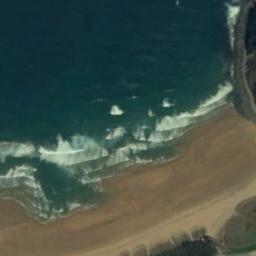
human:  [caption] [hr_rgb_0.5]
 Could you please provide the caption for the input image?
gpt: The beach with brown sand and the color of the seawater is dark blue .

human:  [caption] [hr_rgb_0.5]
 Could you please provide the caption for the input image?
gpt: Deep blue sea rushes to red-brown sand .

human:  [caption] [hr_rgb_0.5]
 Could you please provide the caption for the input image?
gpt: The sea was rough by the beach .

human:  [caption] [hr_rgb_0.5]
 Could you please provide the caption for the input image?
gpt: The waves of the deep blue seawater wash the beach .

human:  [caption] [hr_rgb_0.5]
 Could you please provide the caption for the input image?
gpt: The sea is calm beside the beach .